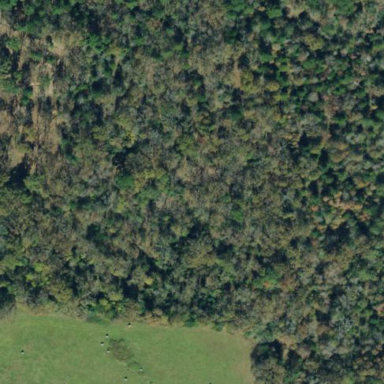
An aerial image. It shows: Mixed woodland with variety of leaf types and cycles.